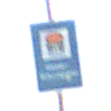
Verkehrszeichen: Wasserschutzgebiet
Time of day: SunriseSunset
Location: Outdoor (Nature)
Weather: PartlyCloudy
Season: NotSpecified
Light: Natural